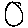
Label: circle